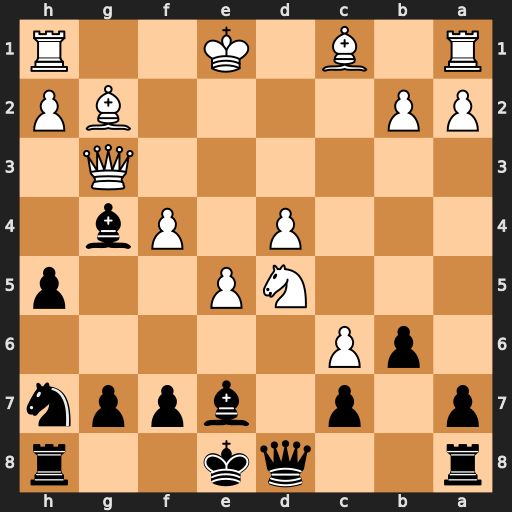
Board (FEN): r2qk2r/p1p1bppn/1pP5/3NP2p/3P1Pb1/6Q1/PP4BP/R1B1K2R
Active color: b
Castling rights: KQkq
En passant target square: -
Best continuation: Bh4 Nxc7+ Kf8